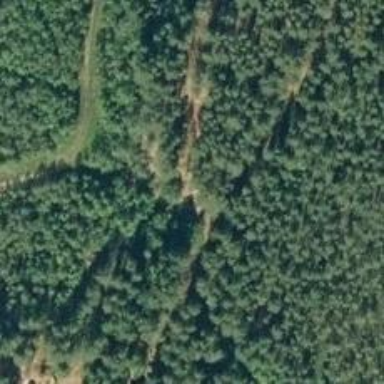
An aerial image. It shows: Path with excellent visibility for trail.